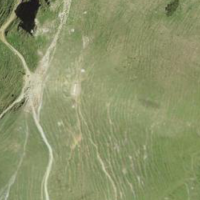
EUNIS habitat code: 26
Species observed at this site:
Gentianella campestris
Arctia caja